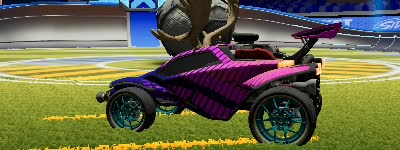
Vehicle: octane